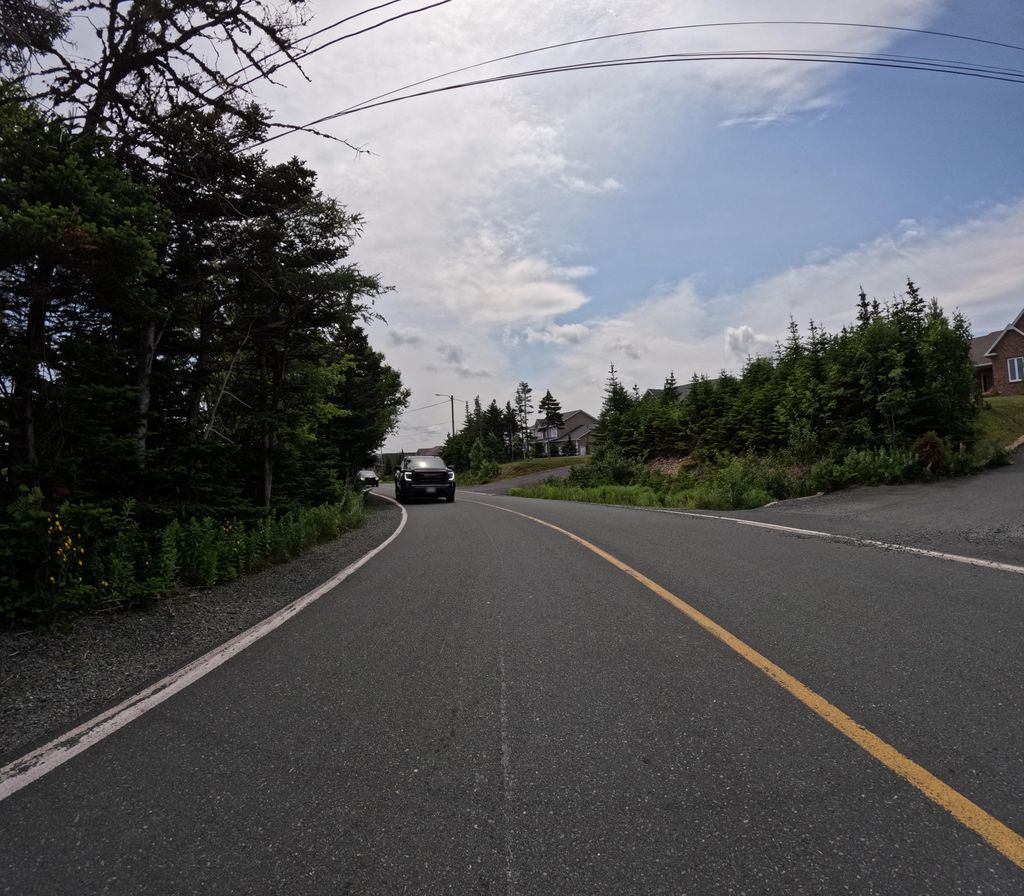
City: st_johns